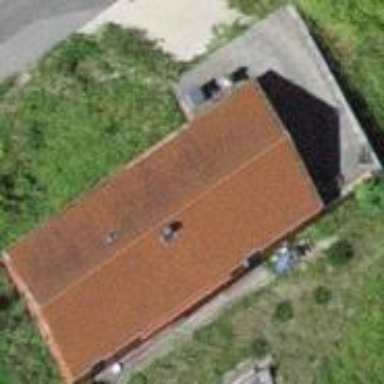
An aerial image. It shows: Building with gabled roof.